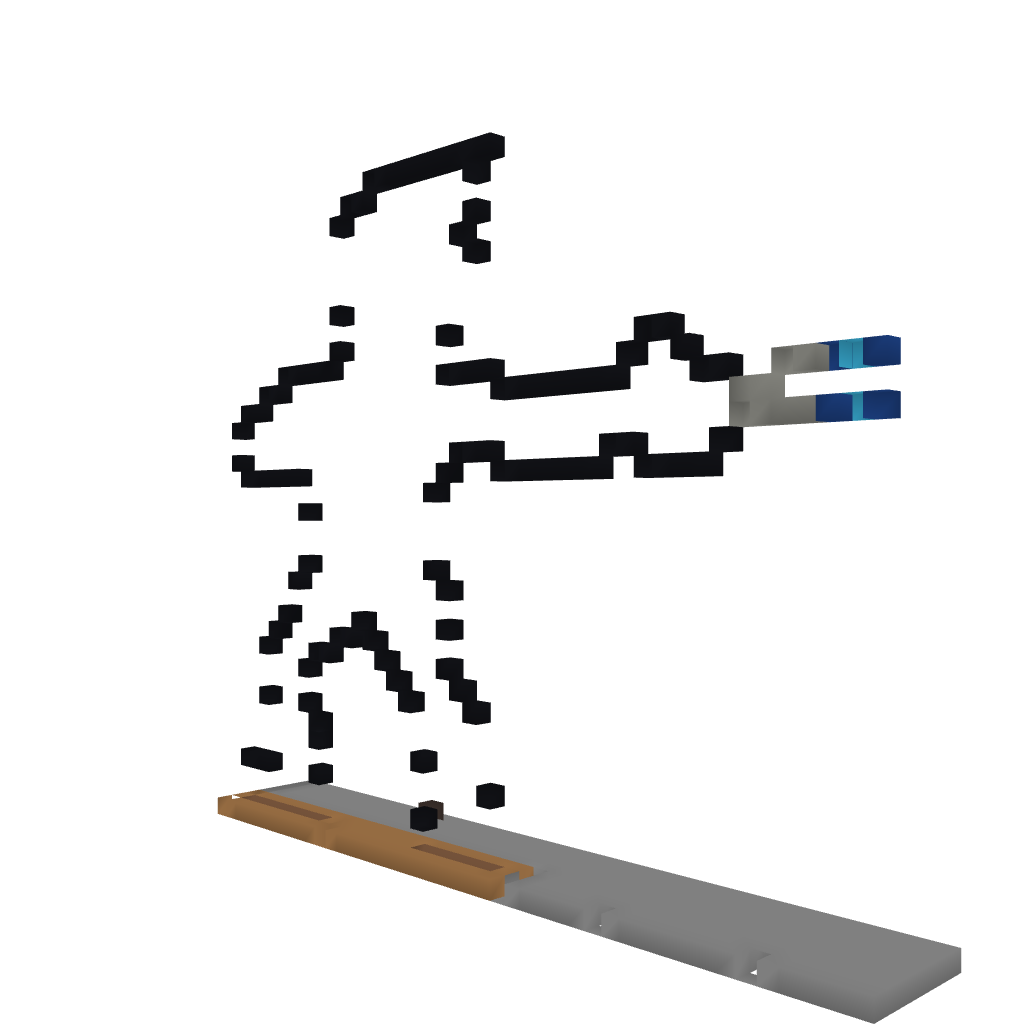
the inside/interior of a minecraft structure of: The 10th Doctor